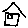
Label: house